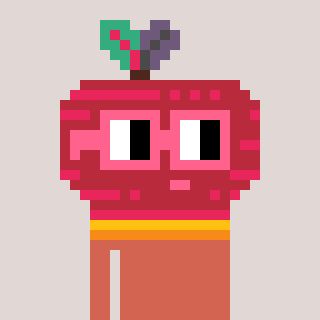
a pixel art character with square pink glasses, a beet-shaped head and a peachy-colored body on a warm background